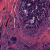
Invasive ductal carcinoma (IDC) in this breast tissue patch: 1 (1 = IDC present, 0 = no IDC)